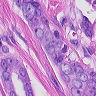
Metastatic tissue present: yes